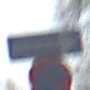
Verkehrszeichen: EinbahnstrasseRechtsweisend
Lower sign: EingeschraenktesHalteverbot
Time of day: MorningAfternoon
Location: Outdoor (Suburban)
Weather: PartlyCloudy
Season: NotSpecified
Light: Natural